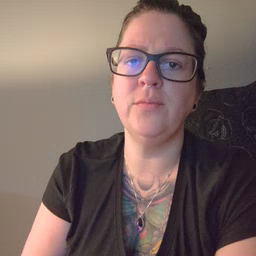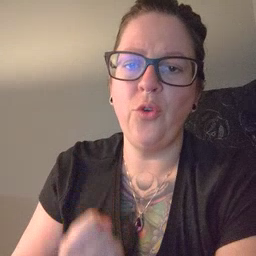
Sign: drawer